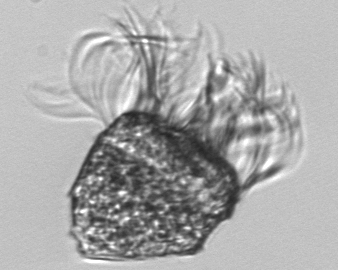
Label: Pelagostrobilidium